五年级 · 立体几何学
有一个完全封闭的容器, 里面的长是 20 厘米, 宽是 16 厘米, 高是 10 厘米, 平放时里面装了 7
厘米深的水, 如果把这个容器坚起来放, 水的高度是多少厘米?

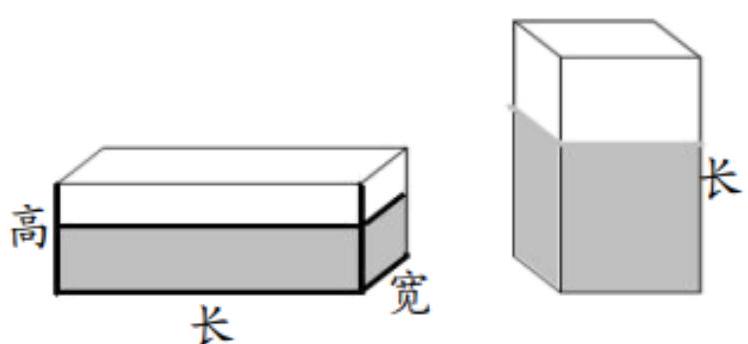
答案: 解14 厘米

【分析】先利用长方体的体积公式: $\mathrm{V}=\mathrm{abh}$, 代入数据求出平放时里面水的体积, 坚放时, 长方体的底面积为 $(16 \times 10)$ 平方厘米, 根据长方体的体积公式: $\mathrm{V}=\mathrm{Sh}$, 用水的体积除以坚放时长方体的底面积, 即可求出水的高度。

【详解】 $20 \times 16 \times 7 \div(16 \times 10)$

$=2240 \div 160$

$=14$ (厘米)

答：水的高度是 14 厘米。

【点睛】此题的解题关键是抓住体积不变的原则, 掌握等积变形的计算方法, 运用长方体的体积公式,解决问题。